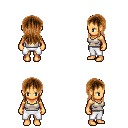
a pixel art fantasy rpg character, female body template, human, tanned skin, white pirate shirt, white pants, brown unkempt hairstyle, four views (front, back, left, right), 2x2 character sprite sheet, small pixel art, hard edges, no anti-aliasing